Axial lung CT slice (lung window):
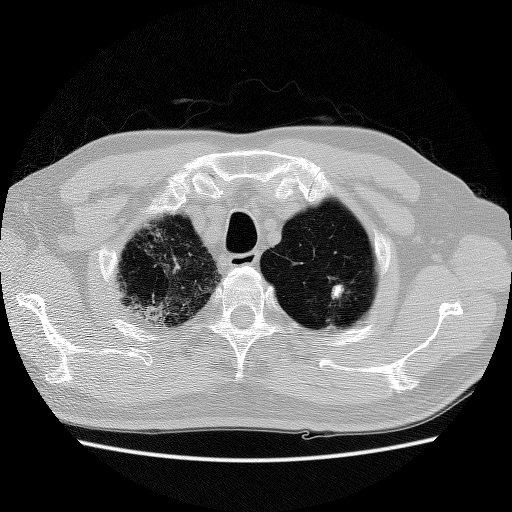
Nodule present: yes
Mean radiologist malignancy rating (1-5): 2.5